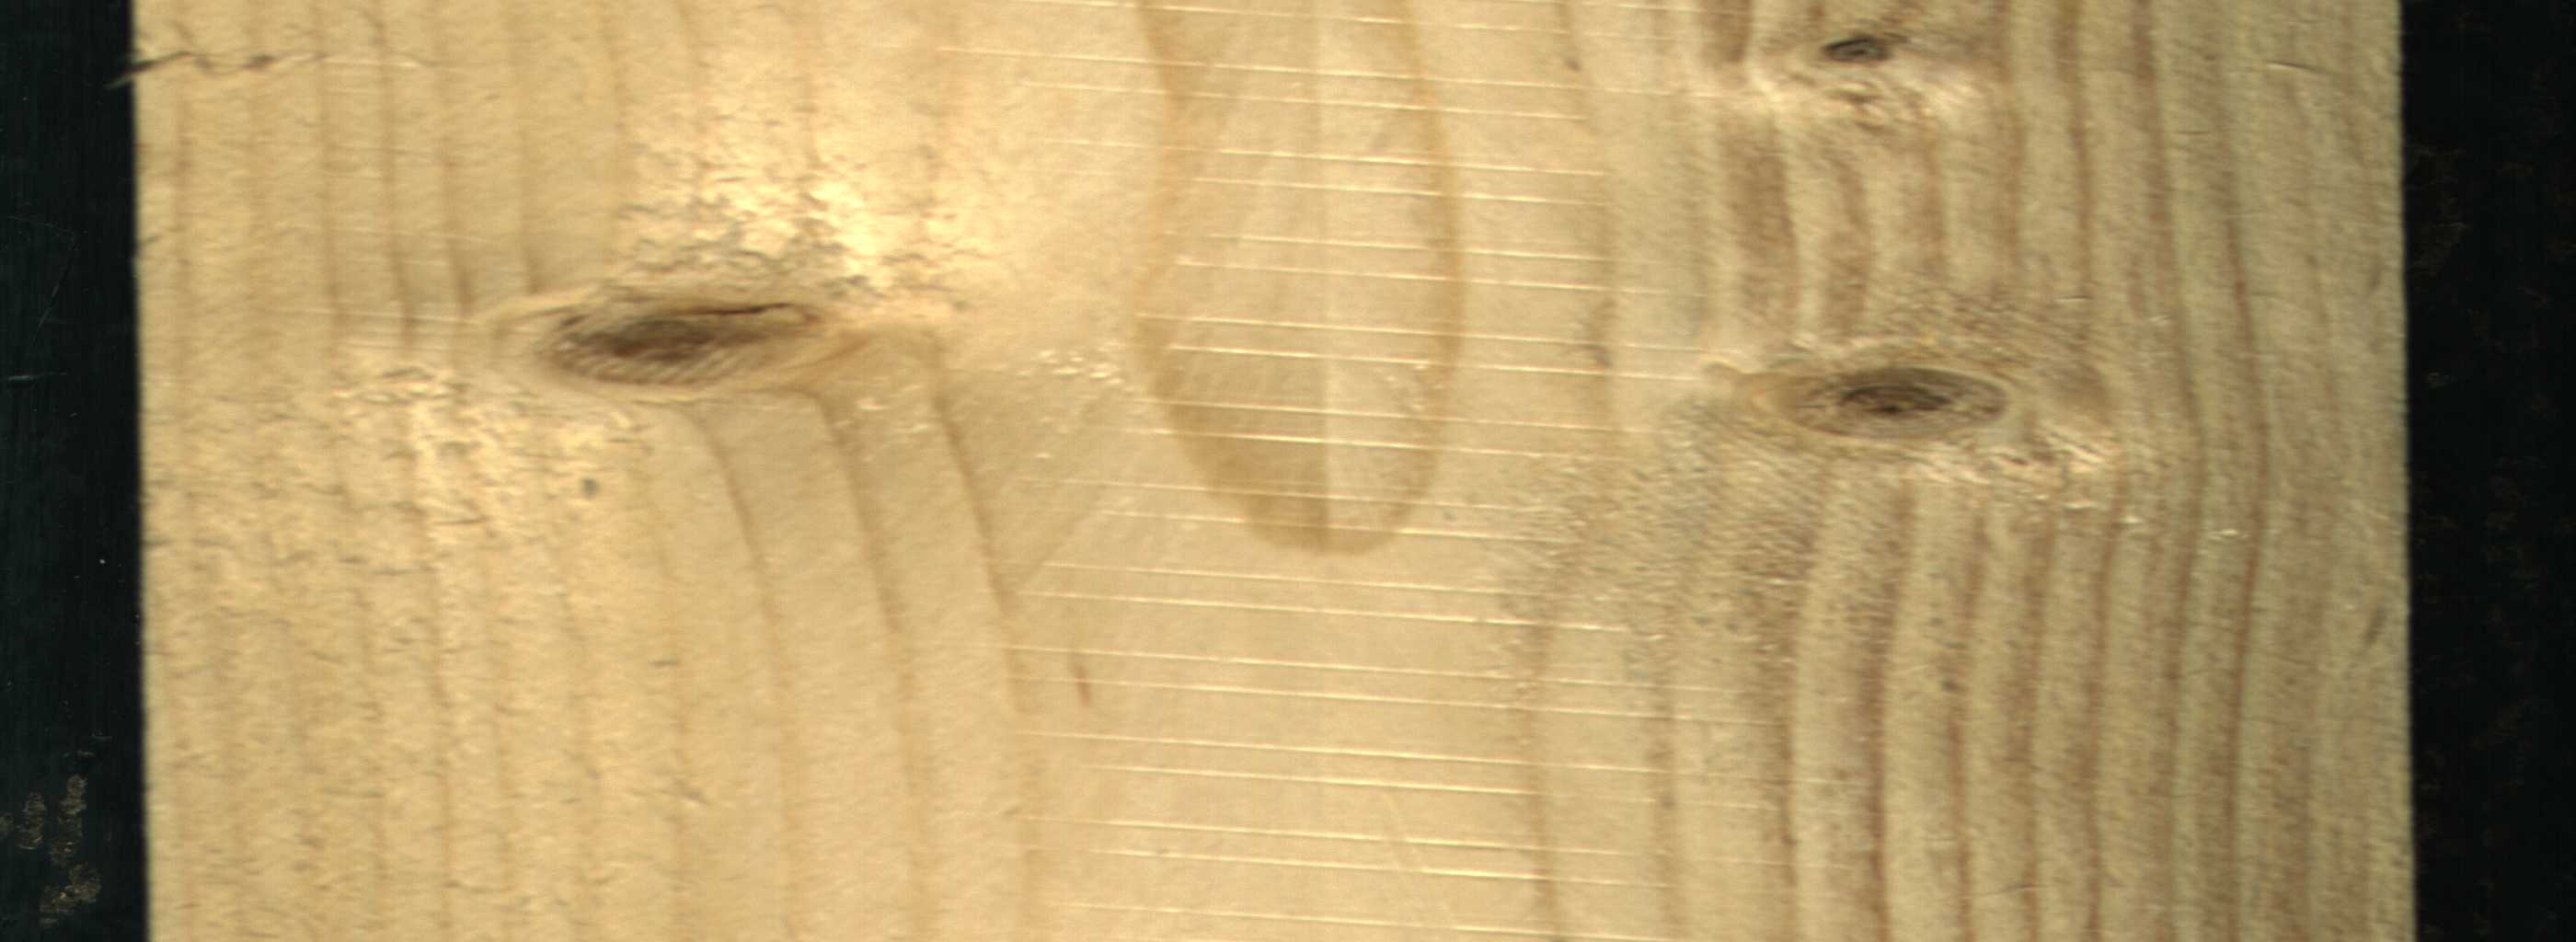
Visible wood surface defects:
Dead_Knot
Dead_Knot
Live_Knot